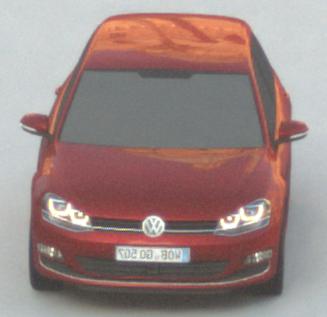
Make: VW
Model: Golf 1.2 TSI BMT
Detailed model: Golf (VII)
Model produced from: 2012/11
Model produced until: 2014/05
Doors: 3
Color: red
Road condition: dry road
Daytime: sunrise or sunset
Contrast: low contrast